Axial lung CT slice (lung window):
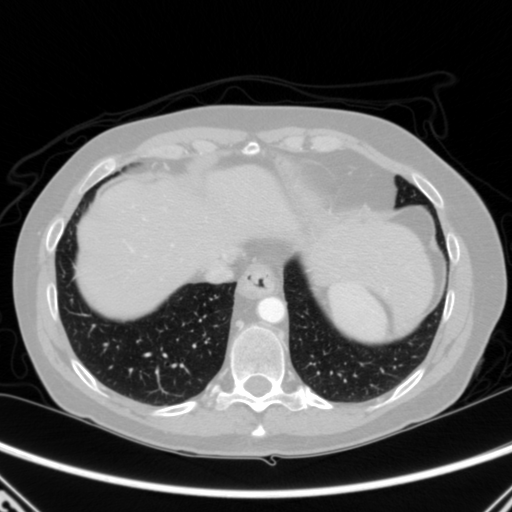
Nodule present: no